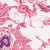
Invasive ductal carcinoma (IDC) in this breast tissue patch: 0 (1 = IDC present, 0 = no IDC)